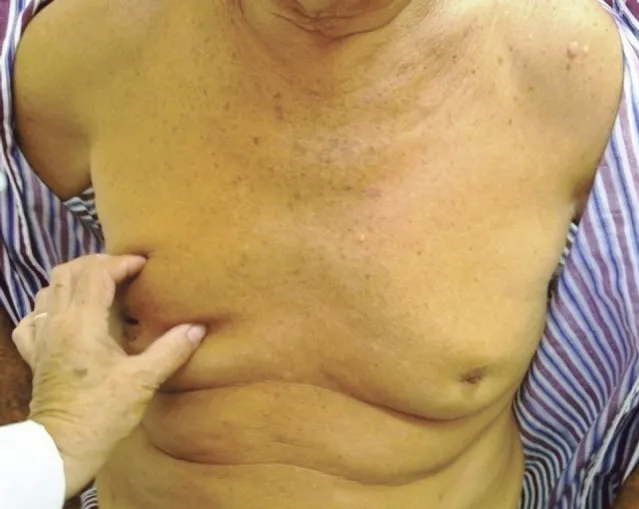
Patient aged 70 years with synchronous bilateral breast cancer.
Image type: medical_photograph (skin_photograph)